Field crop: maize
Growth stage: 2
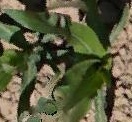
Species: maize